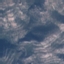
Label: HerbaceousVegetation